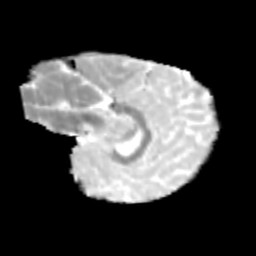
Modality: MD
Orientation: sagittal
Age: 9
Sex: female
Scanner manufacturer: siemens
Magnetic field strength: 3 T
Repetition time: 3.8 s
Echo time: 0.07 s